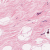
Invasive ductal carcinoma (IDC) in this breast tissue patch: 0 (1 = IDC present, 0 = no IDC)